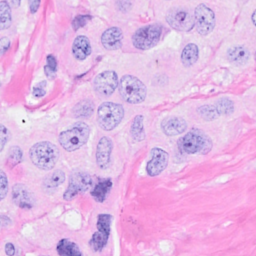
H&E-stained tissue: Breast